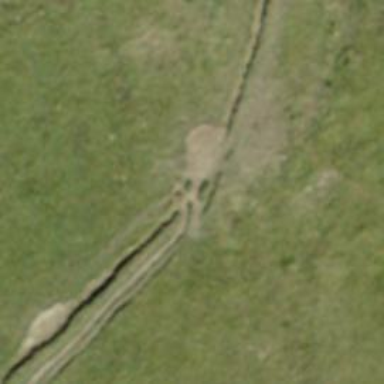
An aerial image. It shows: Path on the ground.